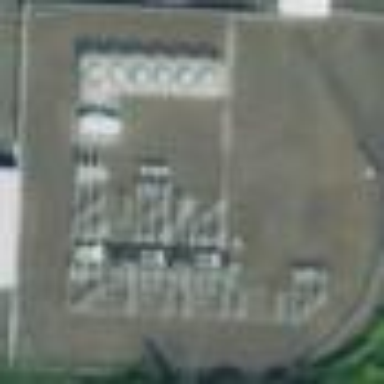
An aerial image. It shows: Power substation.